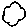
Label: cloud